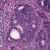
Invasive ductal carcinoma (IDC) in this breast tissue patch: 1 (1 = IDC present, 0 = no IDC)